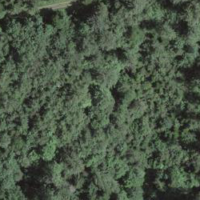
EUNIS habitat code: 43
Species observed at this site:
Angelica sylvestris
Silene dioica